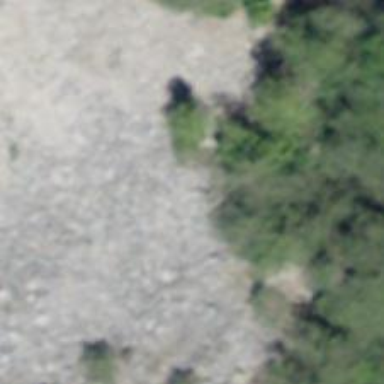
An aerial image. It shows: Landscape dominated by bare rock.